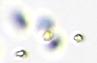
Label: Phaeocystis